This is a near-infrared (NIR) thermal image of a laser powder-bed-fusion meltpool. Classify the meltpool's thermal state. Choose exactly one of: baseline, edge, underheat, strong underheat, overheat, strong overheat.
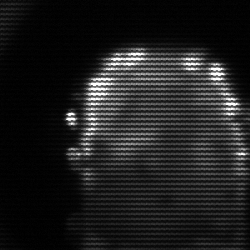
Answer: baseline